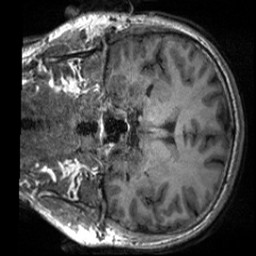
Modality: T1w
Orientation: coronal
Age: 27
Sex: male
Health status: healthy
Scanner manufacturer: siemens
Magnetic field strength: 3 T
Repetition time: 2 s
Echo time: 0.00232 s